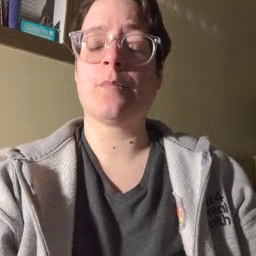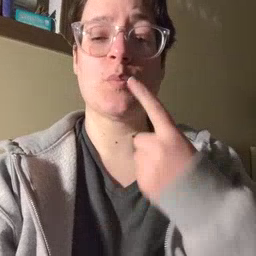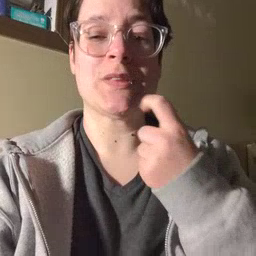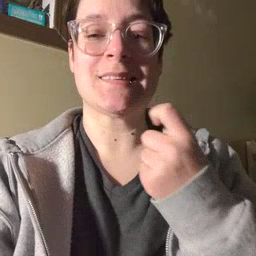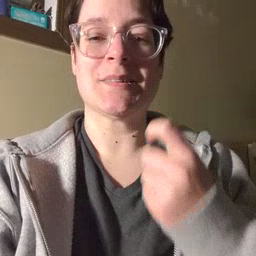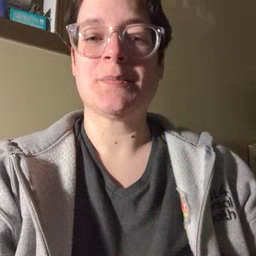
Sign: red